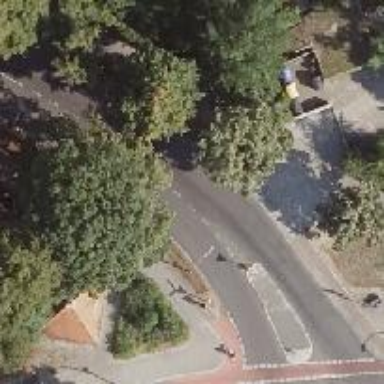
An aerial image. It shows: Tertiary road with asphalt surface. The road has sidewalks on both sides and cycle track.